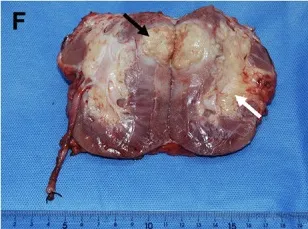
Pathology of the masses of the transplanted kidney, and gross photograph of the allograft nephrectomy specimen. (F) Renal cryptococcoma (black arrow) and enlarged renal crptococcoma (white arrow).
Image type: medical_photograph (other_medical_photograph)